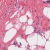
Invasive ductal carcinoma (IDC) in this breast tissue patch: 0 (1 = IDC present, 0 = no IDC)